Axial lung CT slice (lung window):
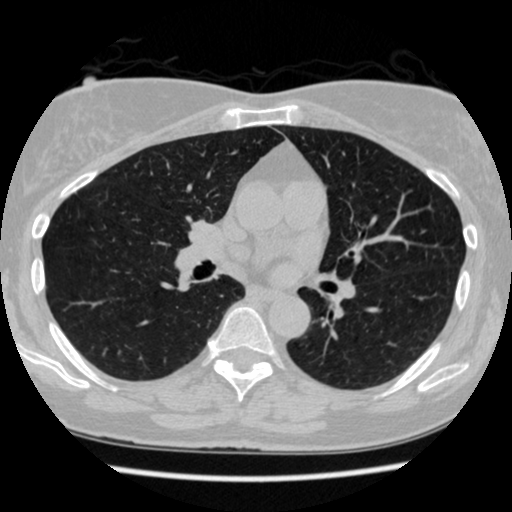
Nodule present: no